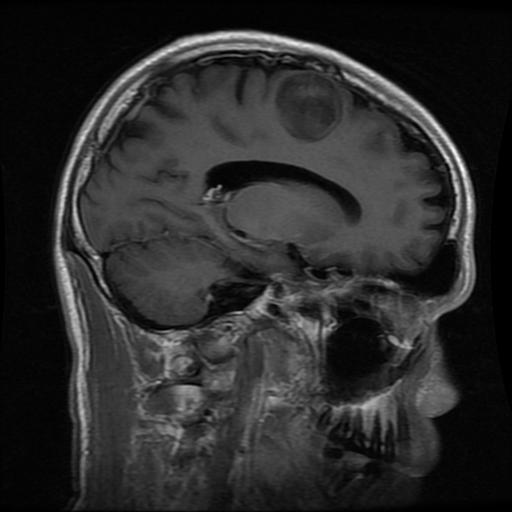
Label: glioma